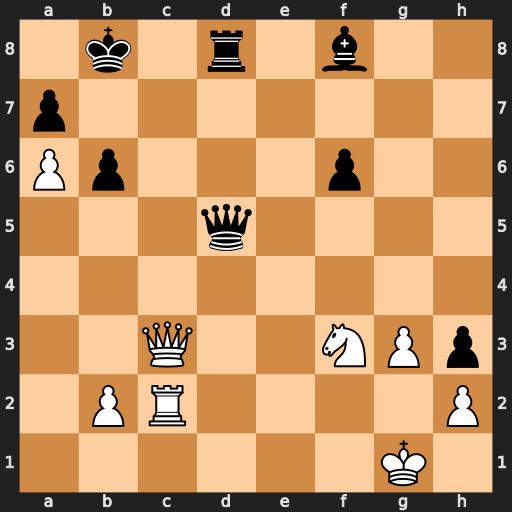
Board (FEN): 1k1r1b2/p7/Pp3p2/3q4/8/2Q2NPp/1PR4P/6K1
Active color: w
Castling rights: -
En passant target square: -
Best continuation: Qc7+ Ka8 Qc8+ Rxc8 Rxc8#